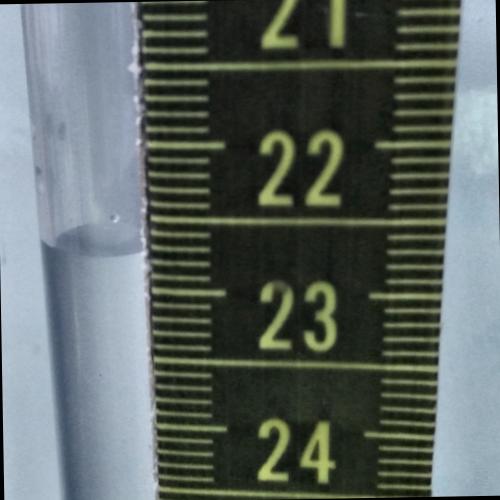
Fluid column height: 22.8 cm